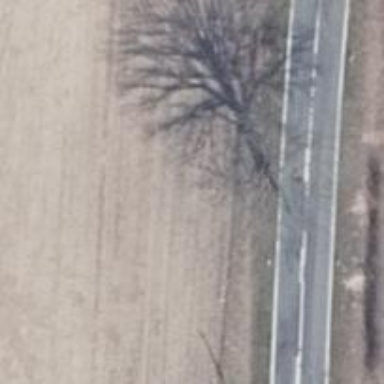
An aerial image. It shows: Deciduous tree with broadleaved leaves.